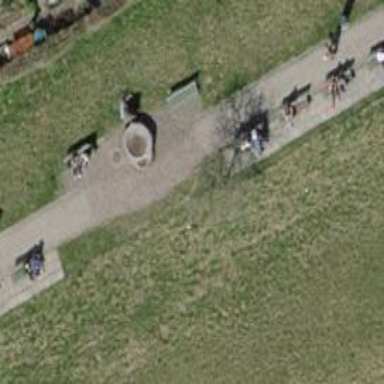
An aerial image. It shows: Viewpoint for tourists.